Question:
Is there a good way to make this with HTML/CSS? Basically a div, that has a circle "bump" on the edge. That part is easy using pseudo classes, but my problem is making the drop shadow treat it as part of the shape.
When I apply a drop shadow the circle separately, it doesn't work reliably. I know there's a way to do this..but I am unsure what the browser support is.
What would you guys recommend is the best way to tackle this? Thanks!
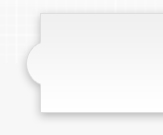
Answer: You can come close to this with a bunch of CSS. See <URL> for a live example. However, there are disadvantages:
- - - 'position: relative''absolute'
The CSS:
'''
div {
margin: 100px;
width: 100px;
height: 100px;
box-shadow: 0 0 10px black;
border-radius: 10px;
position: relative;
}
div:before {
display: block;
content: "";
width: 40px;
height: 40px;
position: absolute;
left: -20px;
top: 30px;
border-radius: 20px;
box-shadow: 0 0 10px black;
clip: rect(-10px, 20px, 50px, -10px);
}
'''